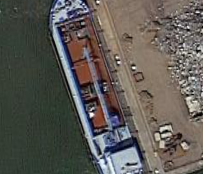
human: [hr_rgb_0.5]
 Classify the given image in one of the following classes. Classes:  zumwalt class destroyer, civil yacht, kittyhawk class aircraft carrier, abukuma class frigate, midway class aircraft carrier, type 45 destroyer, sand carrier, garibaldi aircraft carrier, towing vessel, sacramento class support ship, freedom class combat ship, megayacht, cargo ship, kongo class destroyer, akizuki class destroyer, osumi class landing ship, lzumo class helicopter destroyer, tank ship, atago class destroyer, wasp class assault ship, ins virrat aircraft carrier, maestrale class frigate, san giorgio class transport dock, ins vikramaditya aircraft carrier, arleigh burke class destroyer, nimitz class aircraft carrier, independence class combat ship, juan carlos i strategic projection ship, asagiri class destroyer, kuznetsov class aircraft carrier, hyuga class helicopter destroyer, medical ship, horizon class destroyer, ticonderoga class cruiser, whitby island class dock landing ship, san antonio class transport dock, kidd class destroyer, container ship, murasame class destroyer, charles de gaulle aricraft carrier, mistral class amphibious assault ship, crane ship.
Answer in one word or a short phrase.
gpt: Cargo ship